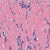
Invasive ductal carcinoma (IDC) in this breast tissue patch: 1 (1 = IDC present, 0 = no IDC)